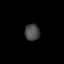
Tissue: lung
Cell type: Others
Senescence score: 0.2274
Nuclear area (px): 242
Mean DAPI intensity: 72.934